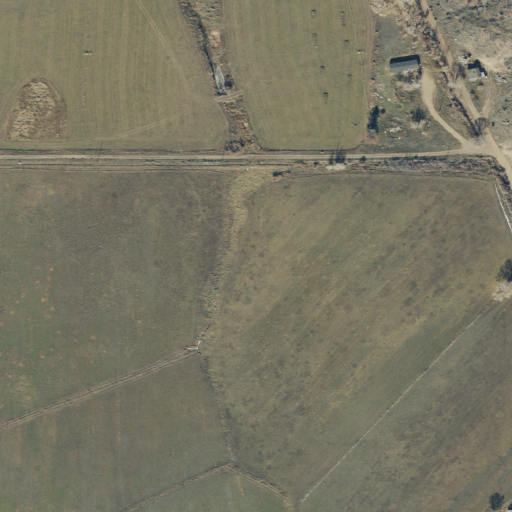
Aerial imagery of valley in Utah named Wild Horse Draw containing pasture, shrub, open development, grassland, and low intensity development